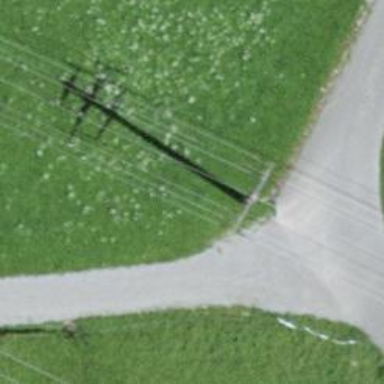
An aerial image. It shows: Power line in the image.